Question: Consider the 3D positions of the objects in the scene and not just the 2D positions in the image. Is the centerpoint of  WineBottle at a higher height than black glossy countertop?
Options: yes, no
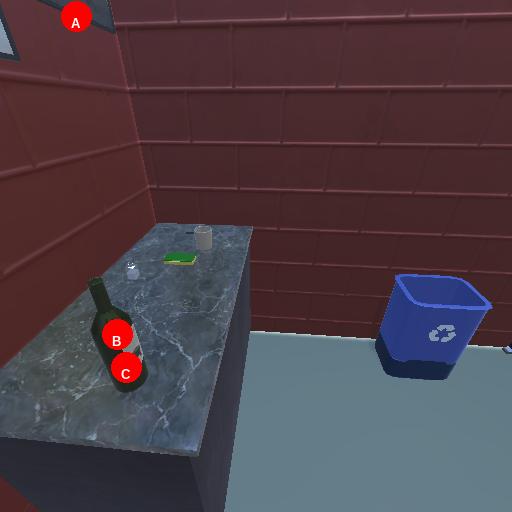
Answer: yes